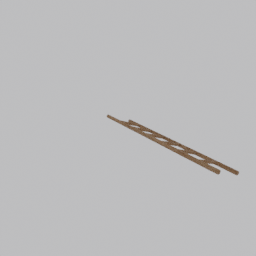
Label: tools